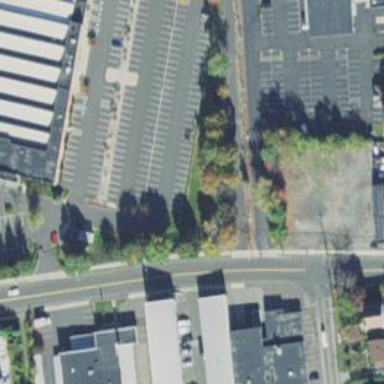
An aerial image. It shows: Parking area.